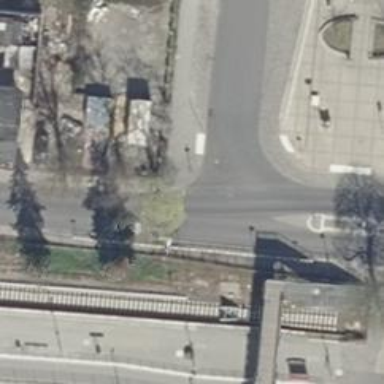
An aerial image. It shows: Unmarked crossing on the road.